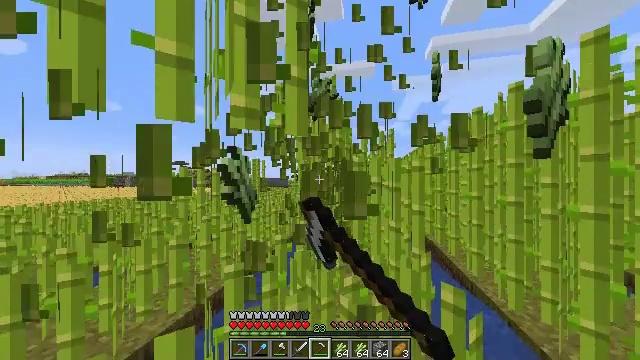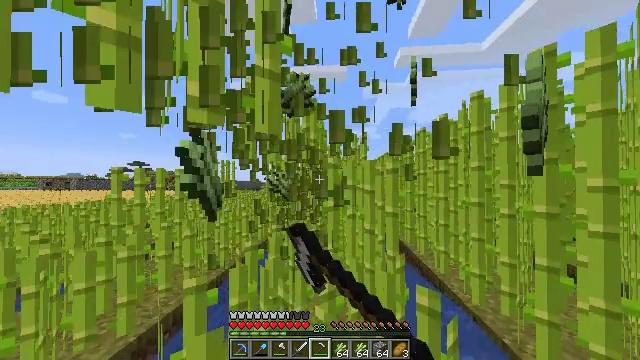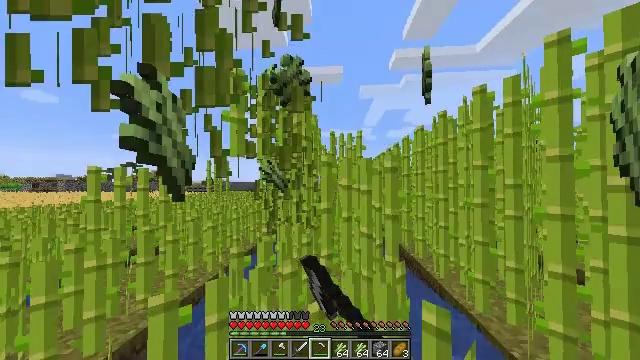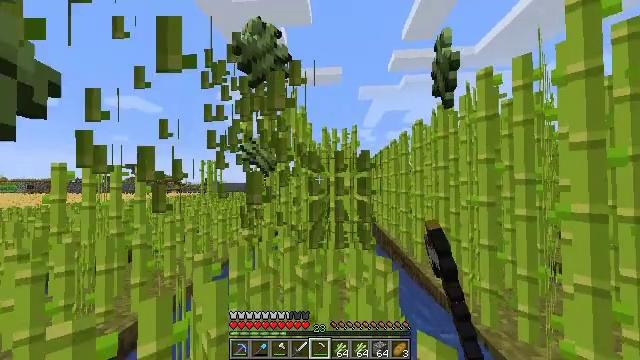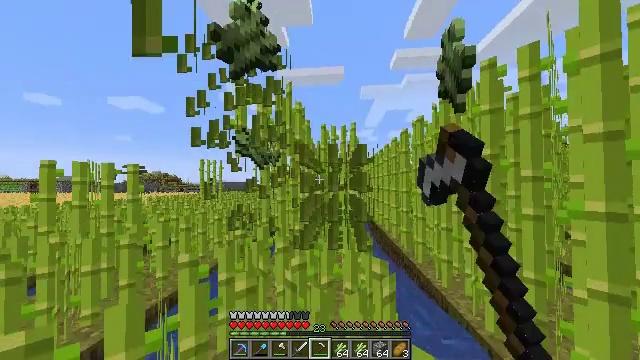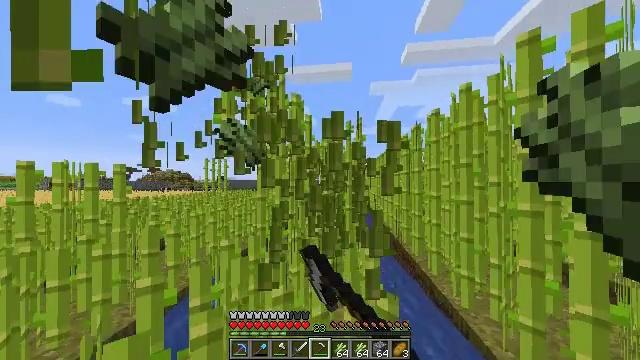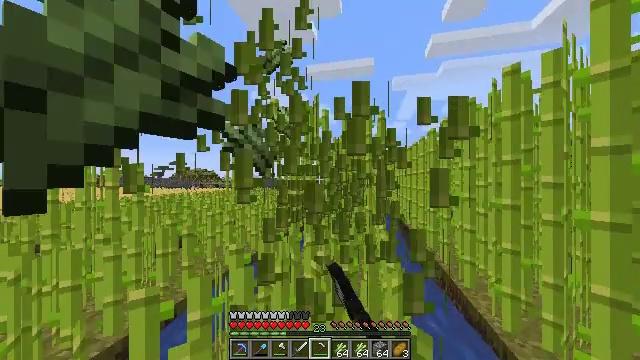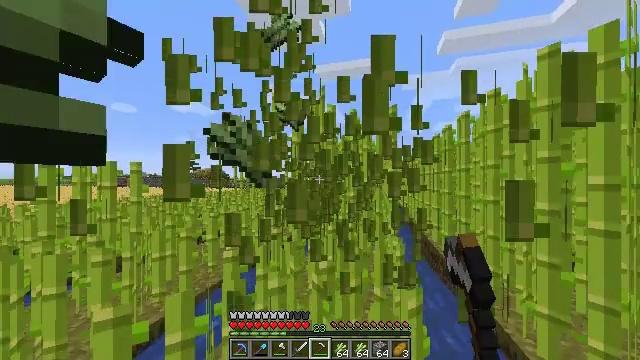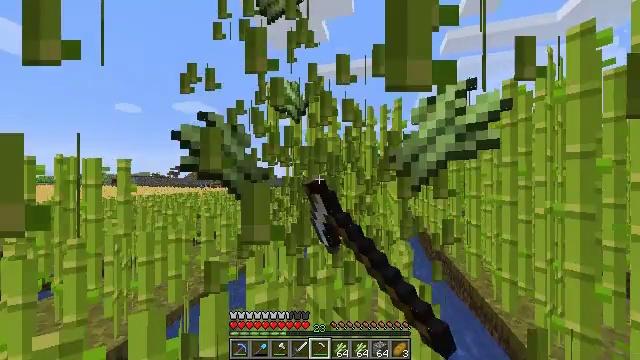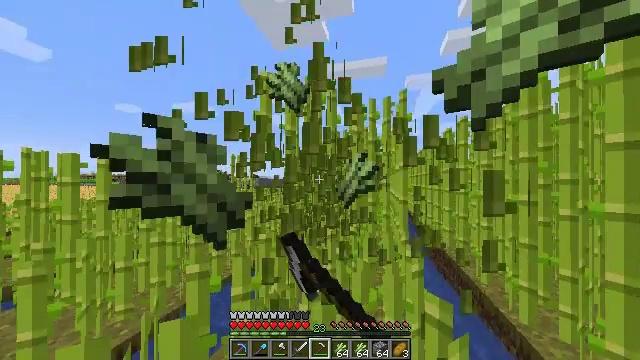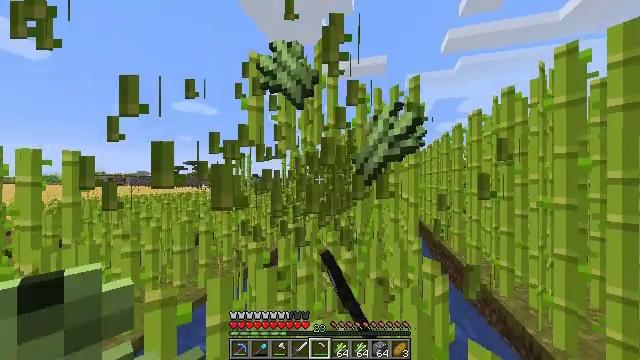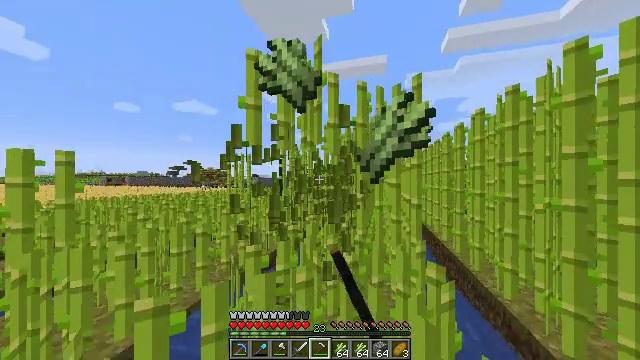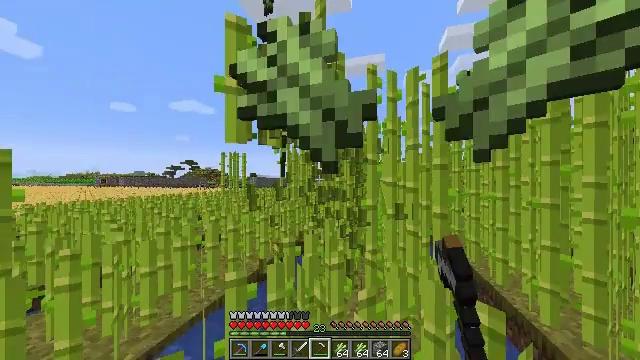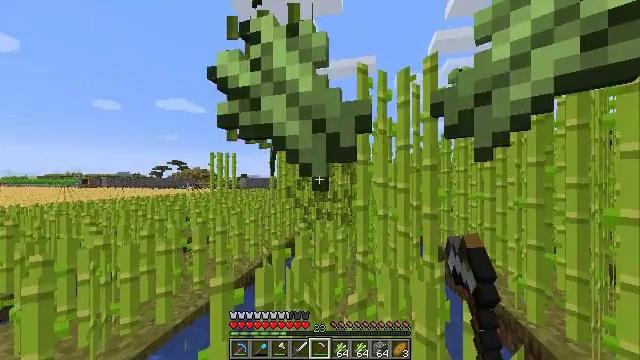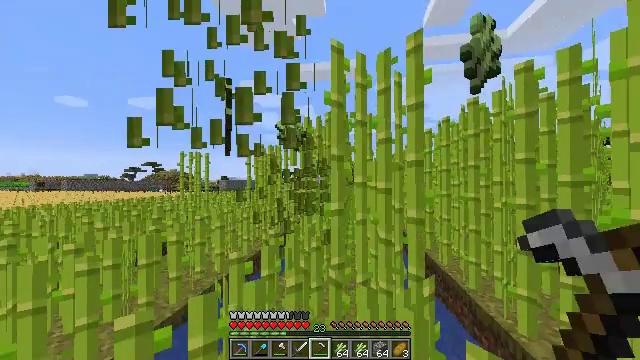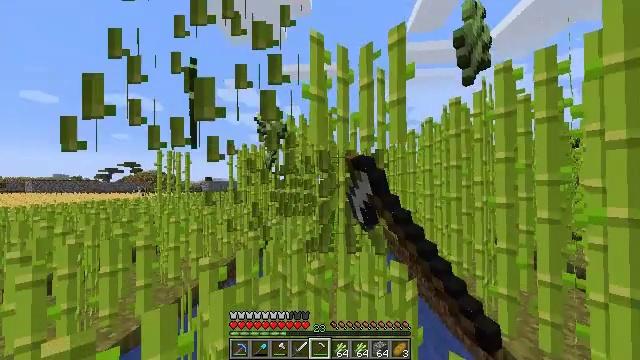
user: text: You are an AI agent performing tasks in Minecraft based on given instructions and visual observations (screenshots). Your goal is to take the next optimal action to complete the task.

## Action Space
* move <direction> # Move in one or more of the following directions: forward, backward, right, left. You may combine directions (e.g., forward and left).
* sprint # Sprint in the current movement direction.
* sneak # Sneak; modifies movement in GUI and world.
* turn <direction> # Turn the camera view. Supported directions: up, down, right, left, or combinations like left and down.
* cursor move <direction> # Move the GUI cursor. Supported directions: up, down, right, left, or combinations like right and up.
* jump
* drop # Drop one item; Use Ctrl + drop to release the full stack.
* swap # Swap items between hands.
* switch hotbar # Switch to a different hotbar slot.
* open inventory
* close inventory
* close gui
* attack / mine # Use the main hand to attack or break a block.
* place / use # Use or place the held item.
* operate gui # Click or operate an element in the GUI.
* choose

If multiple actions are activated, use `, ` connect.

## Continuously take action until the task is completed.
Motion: motion action
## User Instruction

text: Collect sugar cane near water sources.
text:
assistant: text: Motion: move forward and move right, sprint, turn right, attack / mine
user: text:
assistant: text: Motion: move forward and move right, sprint, turn right, attack / mine
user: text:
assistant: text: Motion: move forward and move right, sprint, attack / mine
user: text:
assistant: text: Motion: move forward, sprint, attack / mine
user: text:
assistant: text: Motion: move forward, sprint, turn left, attack / mine
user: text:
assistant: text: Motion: move forward, sprint, turn left, attack / mine
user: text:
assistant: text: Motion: move forward, sprint, turn left, attack / mine
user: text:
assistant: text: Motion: move forward, sprint, attack / mine
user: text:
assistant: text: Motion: move forward, sprint, attack / mine
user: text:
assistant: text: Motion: move forward, sprint, attack / mine
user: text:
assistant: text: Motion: move forward, sprint, attack / mine
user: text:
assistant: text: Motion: move forward, sprint, attack / mine
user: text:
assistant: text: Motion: move forward and move right, sprint, turn right, attack / mine
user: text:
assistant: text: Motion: move forward and move right, sprint, turn right, attack / mine
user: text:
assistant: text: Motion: move forward and move right, sprint, turn right, attack / mine
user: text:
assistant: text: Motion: move forward, sprint, attack / mine
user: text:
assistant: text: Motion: move forward, sprint, attack / mine
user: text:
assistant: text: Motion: move forward, sprint, attack / mine
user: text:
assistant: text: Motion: move forward, sprint, turn left, attack / mine
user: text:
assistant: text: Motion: move forward, sprint, turn left, attack / mine
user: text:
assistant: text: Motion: move forward, sprint, turn left, attack / mine
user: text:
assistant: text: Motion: move forward, sprint, attack / mine
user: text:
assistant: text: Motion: move forward, sprint, attack / mine
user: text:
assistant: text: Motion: move forward, sprint, attack / mine
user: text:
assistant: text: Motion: move forward, sprint, attack / mine
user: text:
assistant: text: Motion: move forward and move right, sprint, turn right, attack / mine
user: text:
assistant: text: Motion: move forward and move right, sprint, turn right, attack / mine
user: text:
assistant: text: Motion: move forward and move right, sprint, turn right, attack / mine
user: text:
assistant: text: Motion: move forward, sprint, attack / mine
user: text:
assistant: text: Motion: move forward, sprint, attack / mine